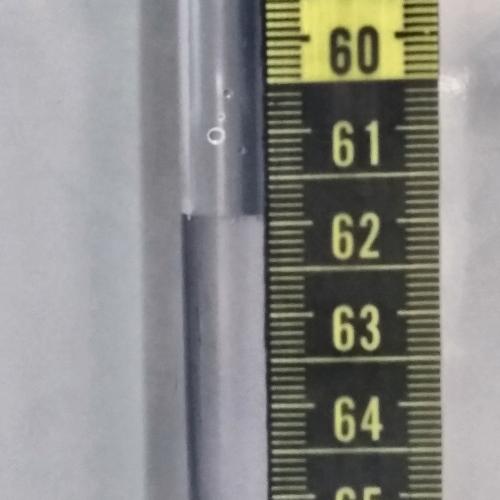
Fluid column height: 61.9 cm